Interaction volume radius: 10 \u00c5
Interaction volume height: 35 \u00c5
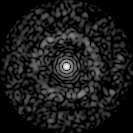
Disorder parameter: 0.8314